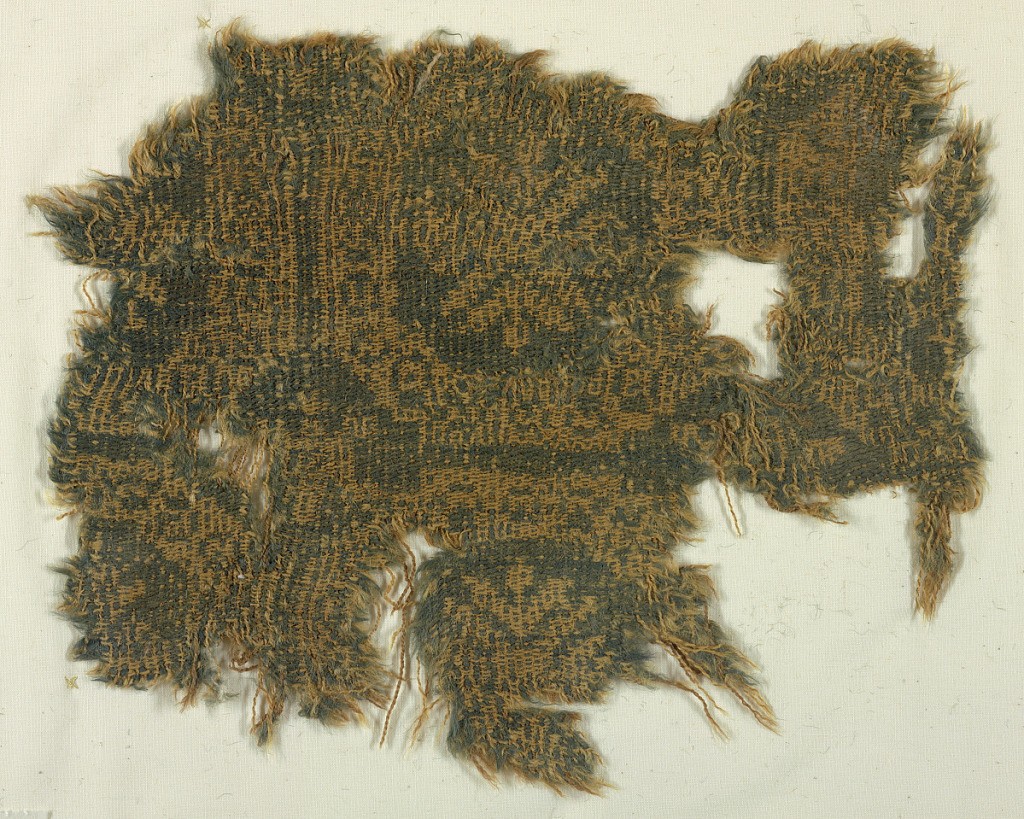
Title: Fragment
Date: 5th–6th century
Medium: wool Technique: taquete (plain weave, complementary wefts and inner warps)
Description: Fragment with ground divided into octagons each enclosing a rosette. Design in tan and green. No selvage.